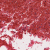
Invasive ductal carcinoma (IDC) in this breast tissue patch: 0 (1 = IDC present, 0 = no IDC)